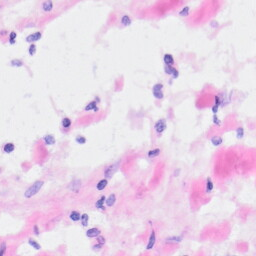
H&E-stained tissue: Kidney